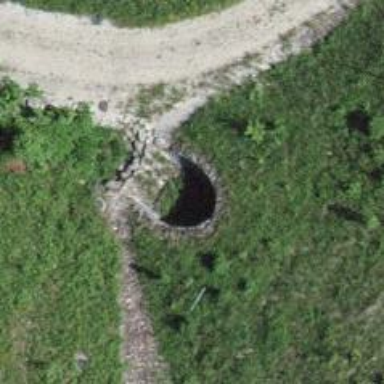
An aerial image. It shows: There is tunnel.